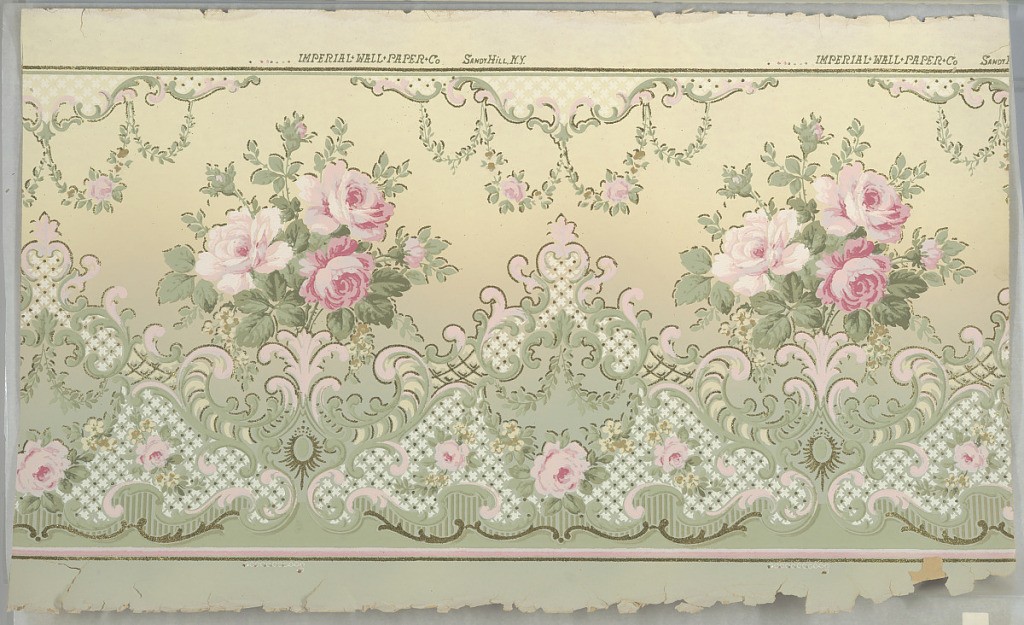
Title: Frieze
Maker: Imperial Wallcoverings Inc., American, founded 1901
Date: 1905–1915
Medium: Machine-printed paper, applied mica flakes
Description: Flitter frieze with rose bouquets outlined in gold mica flakes. Foliate swags hang above, with scrolls and lace-effects below. Printed in red, white and green on background that shades from tan at top to green at bottom.